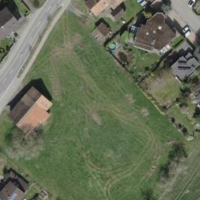
EUNIS habitat code: 52
Species observed at this site:
Juglans regia